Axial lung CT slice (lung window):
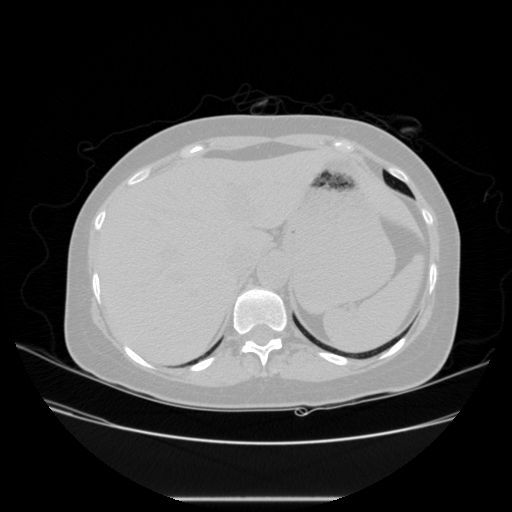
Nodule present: no